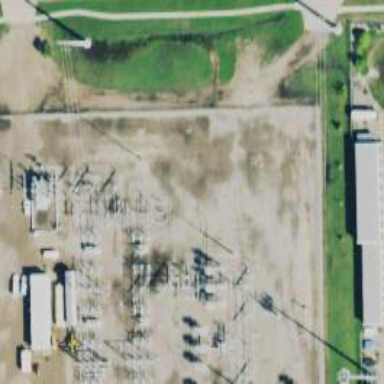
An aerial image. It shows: Switch used for power control.